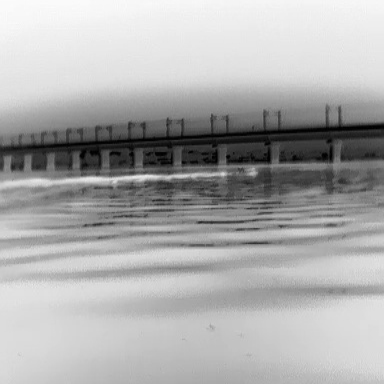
There is a canoe in the infrared image.